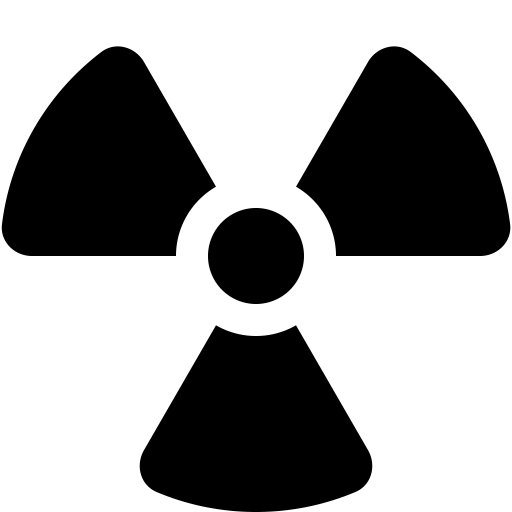
Tags: icon, FontAwesome, fa-icon, solid, radiation